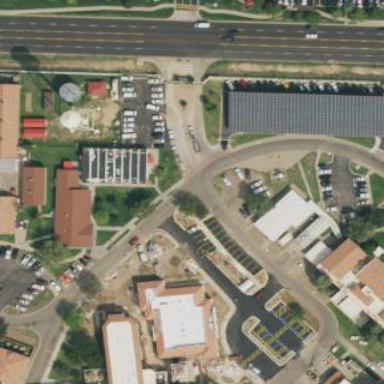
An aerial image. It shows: Parking area.